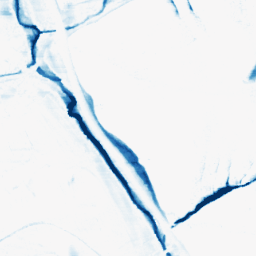
Category: morphological
Decomposition family: morphological_rect
Decomposition parameters: operation: closing
width: 20
height: 5
Upsampling method: linear_exact
Upsampling parameters: scale: 8
Upsampling scale: 8